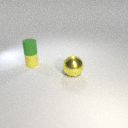
small yellow rubber cylinder below small green rubber cylinder